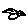
Label: bird